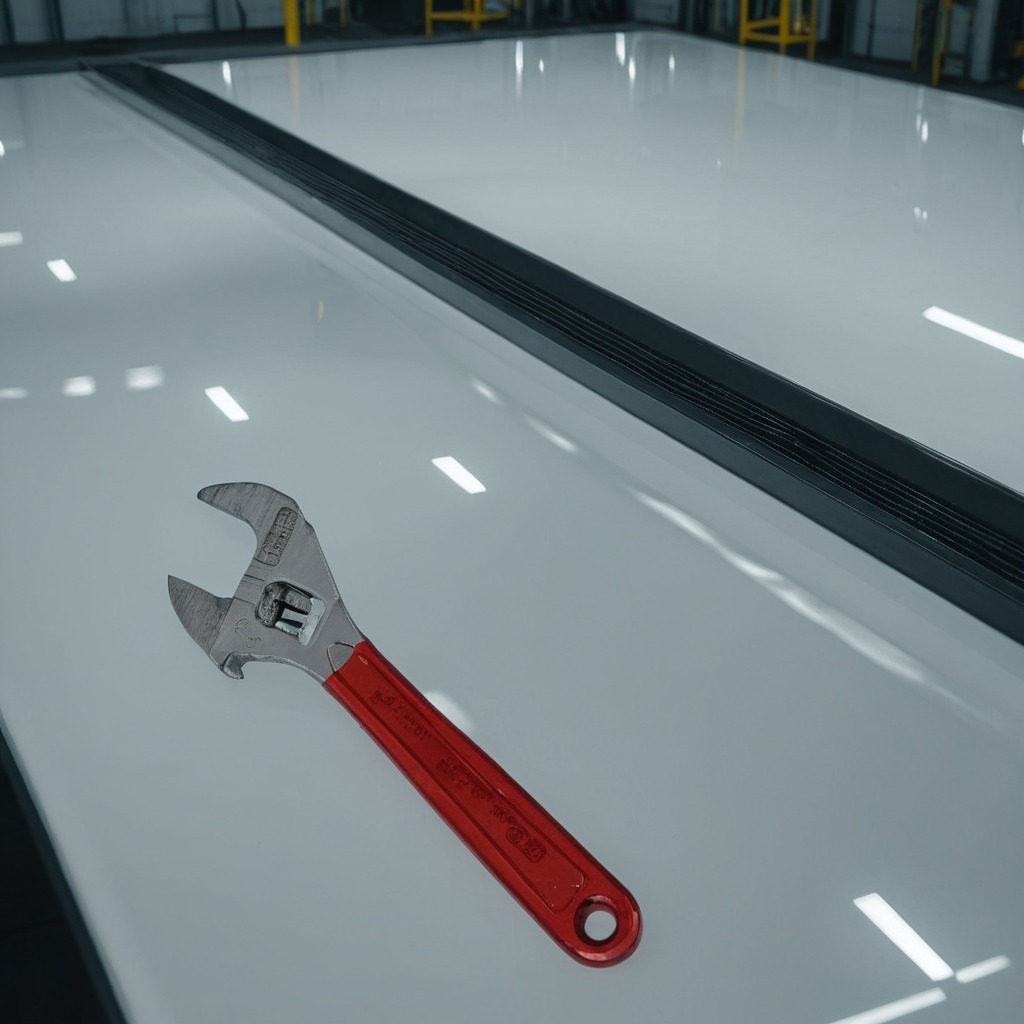
An wrench lies on a high-gloss table in a ship maintenance bay industrial lighting.